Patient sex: M
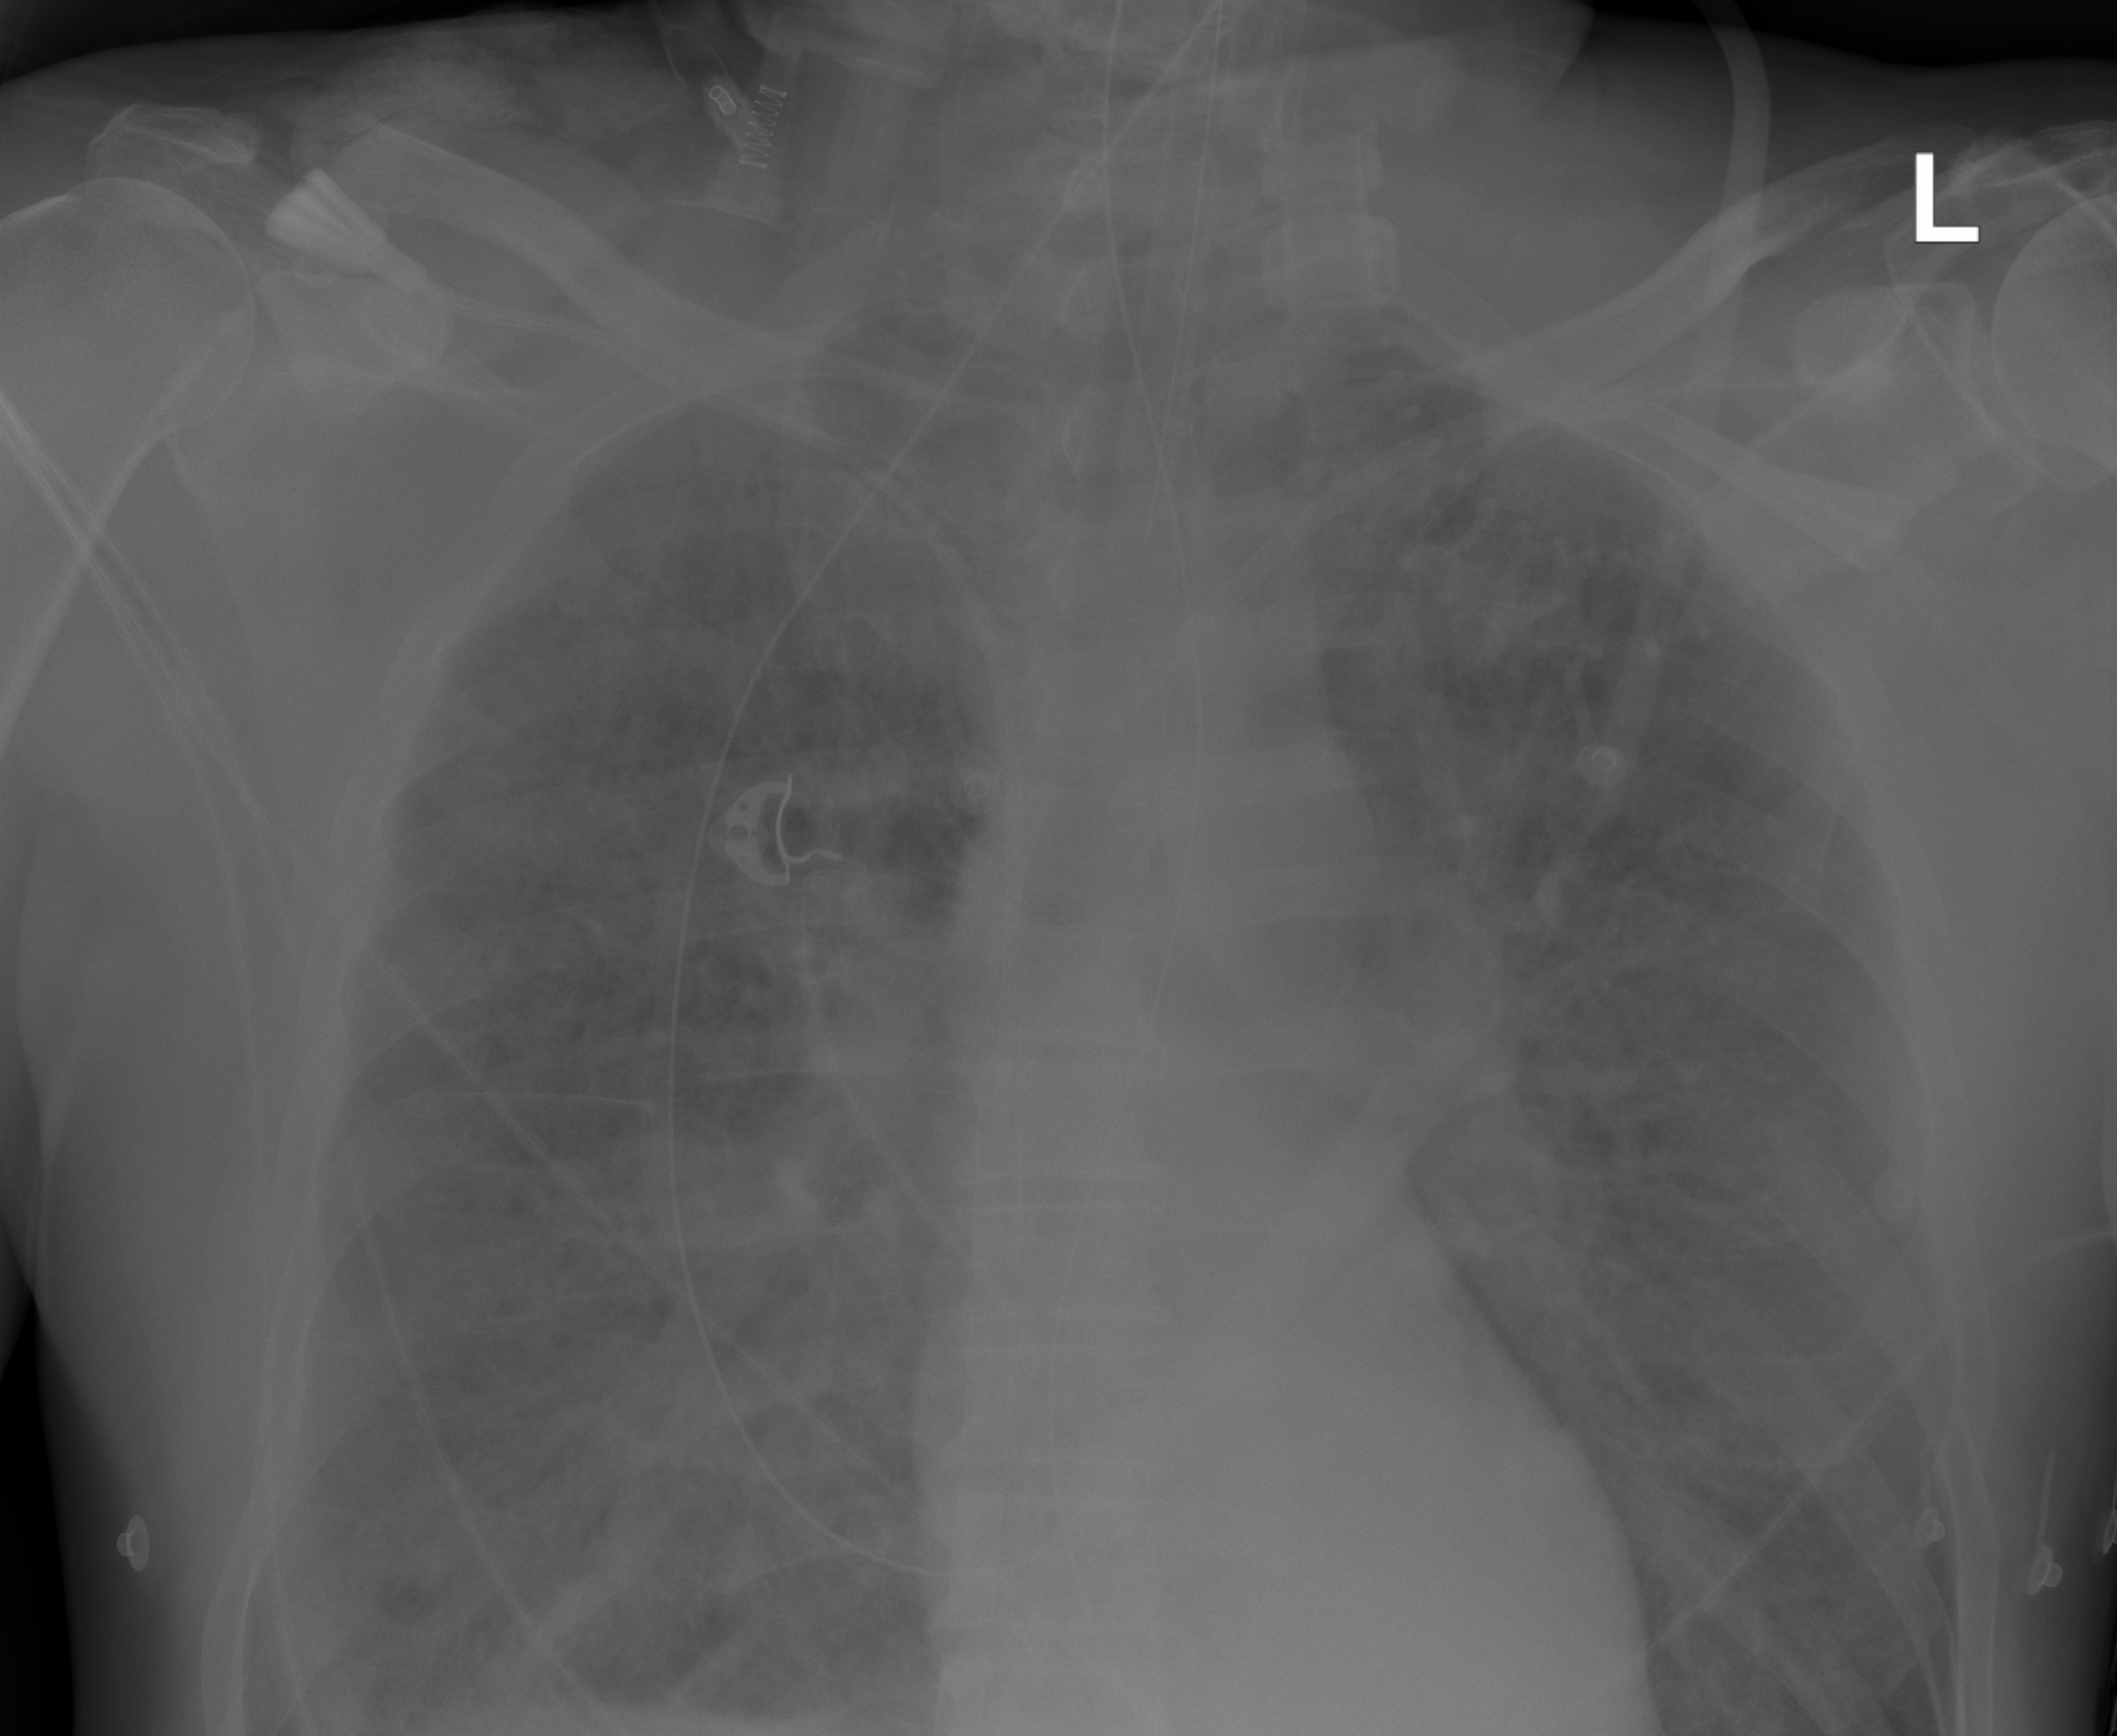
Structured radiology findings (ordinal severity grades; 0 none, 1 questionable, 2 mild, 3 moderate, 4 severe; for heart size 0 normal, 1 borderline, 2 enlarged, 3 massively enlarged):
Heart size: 0
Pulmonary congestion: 3
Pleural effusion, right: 0
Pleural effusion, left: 0
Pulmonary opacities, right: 3
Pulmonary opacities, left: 3
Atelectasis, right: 2
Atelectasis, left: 2